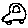
Label: car